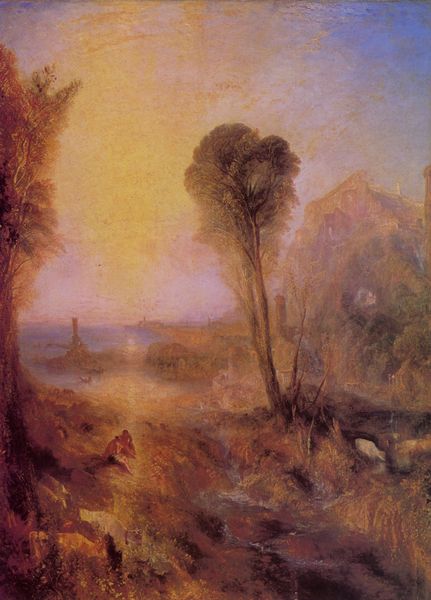
Titel: Merkur und Argus
Künstler: William Turner
Standort: Ottawa
Institution: National Gallery of Canada
Schlagwörter: baum, berg, blau, blätter, felsen, feuer, gemälde, himmel, laub, mann, meer, schatten, wasser, weiß, bäume, fluss, gelb, grün, impressionismus, kirchturm, landschaft, menschen, sand, see, sitzen, stadt, ufer, abend, braun, frau, hell, licht, orange, pastell, ausblick, gebäude, gras, haus, hund, rot, tier, weg, leute, malerei, mensch, stein, bach, baumstamm, erde, horizont, hügel, morgen, natur, pappel, sonnenaufgang, spiegelung, stamm, weide, brücke, gewässer, hütte, kirche, pfad, sonne, land, gold, sitzend, personen, blatt, person, rosa, wald, turm, küste, strand, ruhe, liegen, berge, gebirge, sonnenlicht, abendsonne, dunst, farbe, nebel, sonnenuntergang, violett, landschaftsmalerei, nautr, romantik, strom, turner, untergang, widerschein, stimmung, abendrot, baumkrone, baumkronen, frühling, grass, menschenleer, bucht, leuchten, impression, mond, ruine, schaf, helligkeit, burg, weiden, bruan, türme, wurzel, rinnsal, leuchtturm, draußen, knien, konturen, strahl, laubbaum, schlamm, landzunge, kathedrale, liebespaar, landschaftsbild, wurzeln, verwischt, hügelig, moor, morgenrot, sonnenschein, anglais, frei, bunte, atmosphäre, gestrüpp, schemen, rasten, morgenröte, seelandschaft, abendlicht, delta, regenbogen, atmosphärisch, buht, gestrüßß, gräßer, kitsi, lesne, lichtturm, nachdenkne, sandküste, tagesanbruch, flussmündung, fantastisch, eg, turm türme, türnme